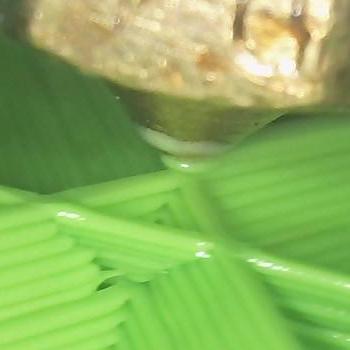
Flow rate: 252%